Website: bh-photo
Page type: address-validator
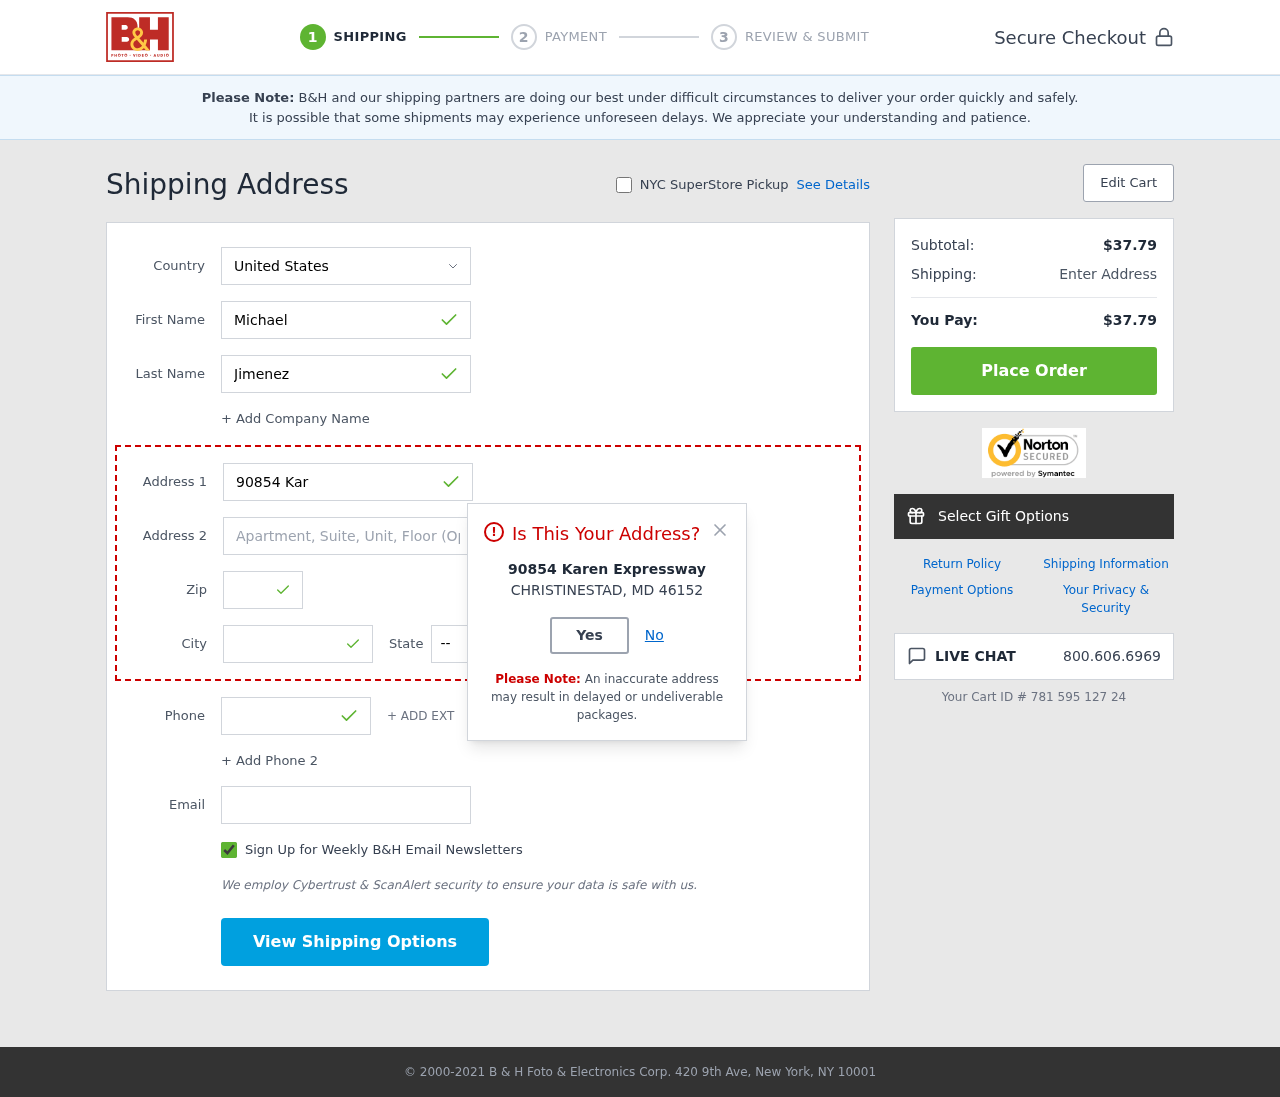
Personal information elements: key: PII_CITY
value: Christinestad
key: PII_COUNTRY
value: United States
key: PII_EMAIL
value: michael.jimenez@yahoo.com
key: PII_FIRSTNAME
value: Michael
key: PII_LASTNAME
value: Jimenez
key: PII_PHONE
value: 3388222884
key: PII_POSTCODE
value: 46152
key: PII_STATE_ABBR
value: MD
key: PII_STREET
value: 90854 Karen Expressway
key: PII_CITY_MODAL
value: CHRISTINESTAD
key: PII_POSTCODE_FULL
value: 46152
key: PII_POSTCODE_NUMERIC
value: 46152
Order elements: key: ORDER_SUBTOTAL
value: $37.79
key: ORDER_TOTAL
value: $37.79
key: ORDER_ID
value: Your Cart ID # 781 595 127 24